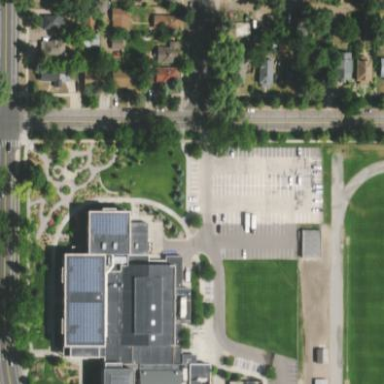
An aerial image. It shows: Parking area.